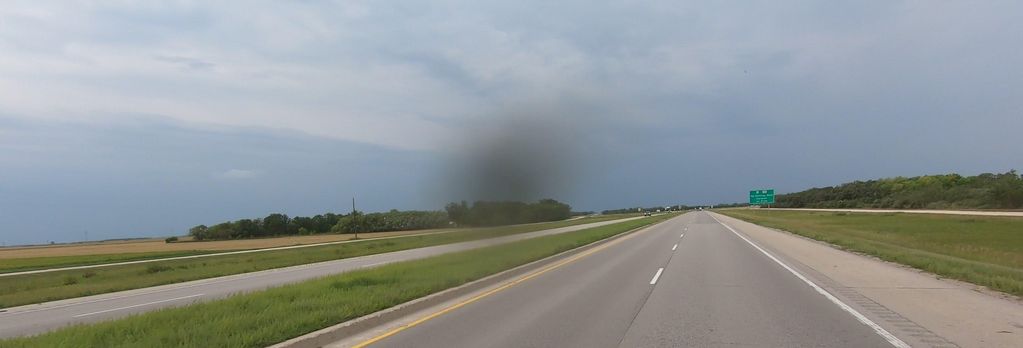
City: winnipeg